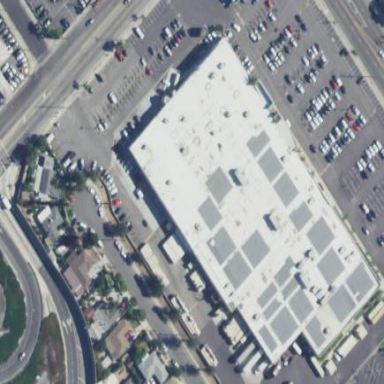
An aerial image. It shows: Department store building.